Question: I want to change the color of particular row selected in the grid. How is it possible for my web application? Please suggest me.
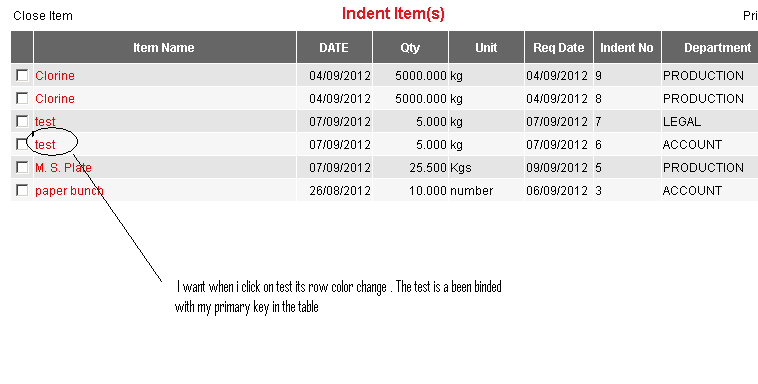
Answer: try this
'''
<style type="text/css">
.row-highlight
{
background-color: Yellow;
}
.row-select
{
background-color: red;
}
</style>
<asp:GridView ID="GridView1" runat="server">
</asp:GridView>
<script type="text/javascript">
$(function () {
var tr = $('#<%= GridView1.ClientID %>').find('tr');
tr.hover(
function () { // mouseover
$(this).addClass('row-highlight');
},
function () { // mouseout
$(this).removeClass('row-highlight');
}
);
tr.click(function() {
$(this).addClass('row-select');
});
});
</script>
'''